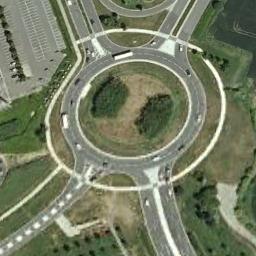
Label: roundabout